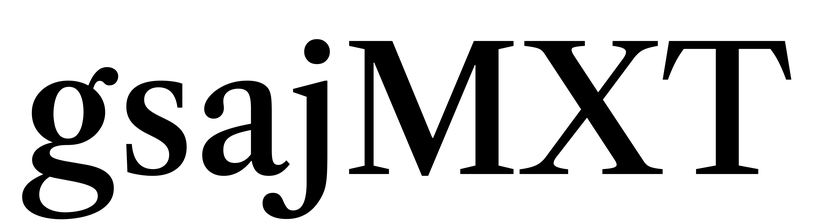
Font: LibreCaslonText_Medium